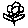
Label: flower